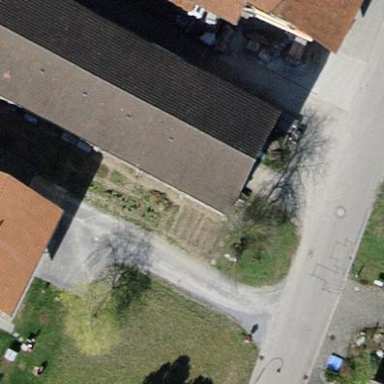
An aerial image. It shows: Gabled roof on farm auxiliary building.